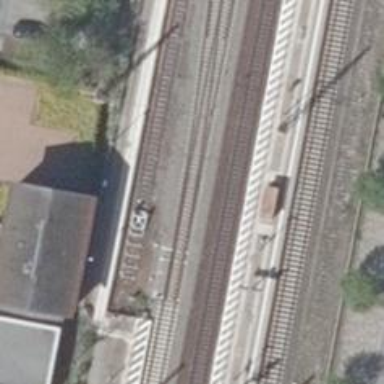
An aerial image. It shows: Stop position for public transport at railway stop.